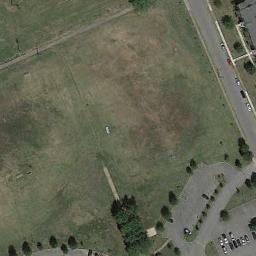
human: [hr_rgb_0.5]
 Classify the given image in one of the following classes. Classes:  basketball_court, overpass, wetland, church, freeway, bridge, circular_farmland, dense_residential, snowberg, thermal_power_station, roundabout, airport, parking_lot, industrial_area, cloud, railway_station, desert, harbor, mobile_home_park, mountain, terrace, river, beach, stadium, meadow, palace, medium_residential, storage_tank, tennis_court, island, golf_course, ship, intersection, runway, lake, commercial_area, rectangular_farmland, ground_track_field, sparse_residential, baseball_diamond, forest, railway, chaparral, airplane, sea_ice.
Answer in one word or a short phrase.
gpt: meadow